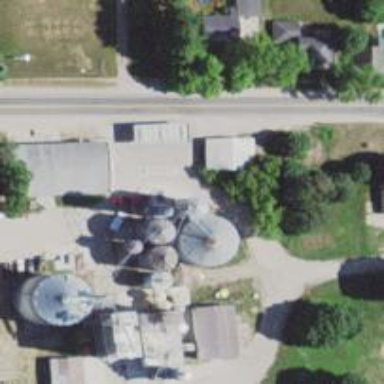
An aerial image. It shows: Silo.